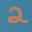
Label: 2